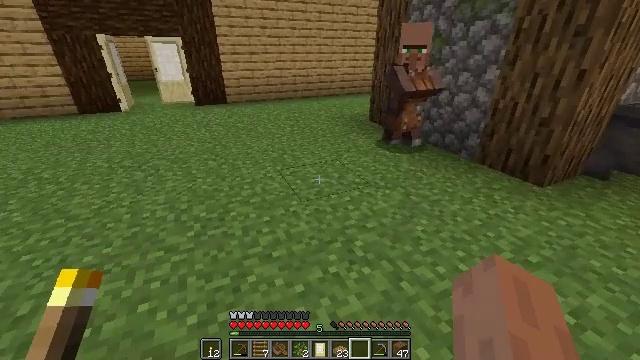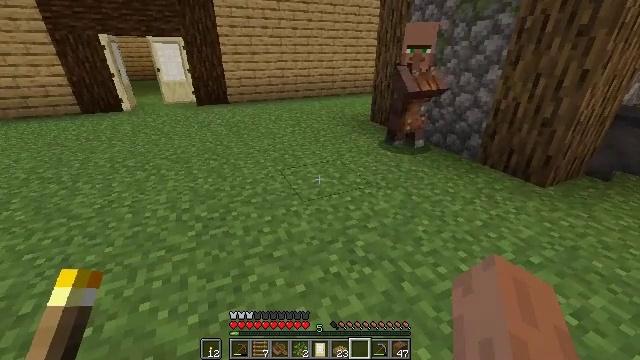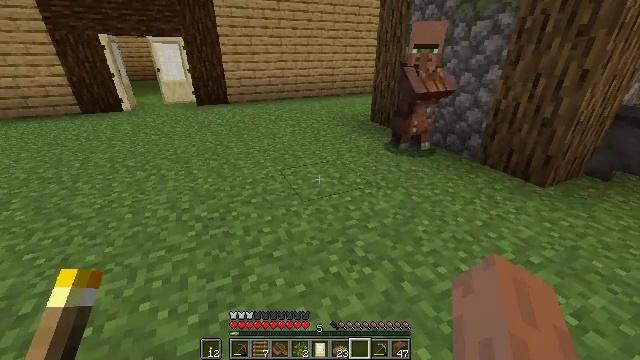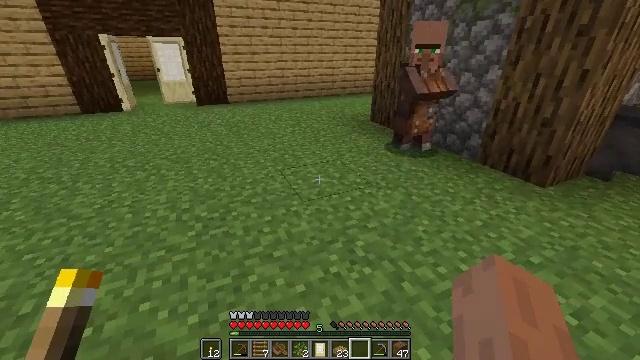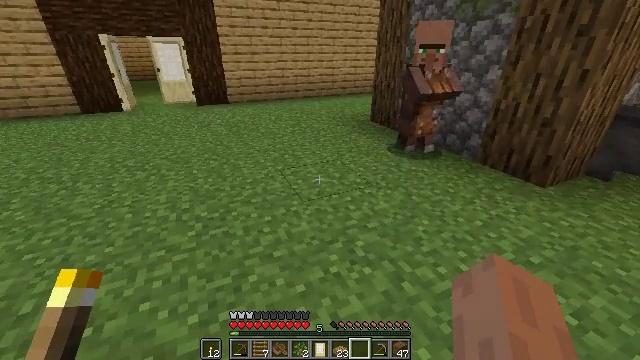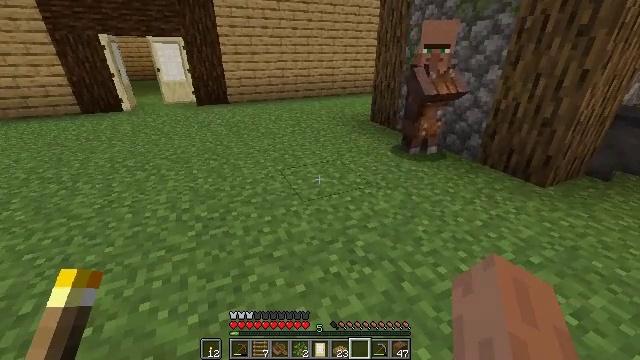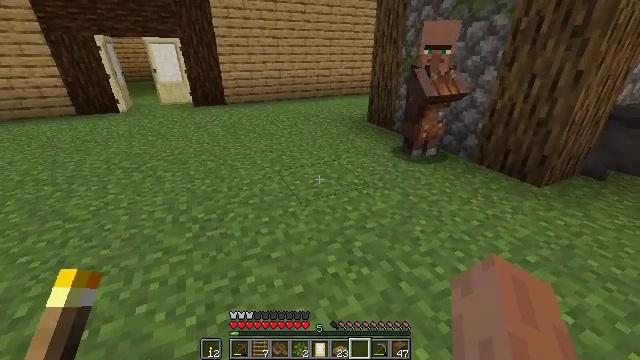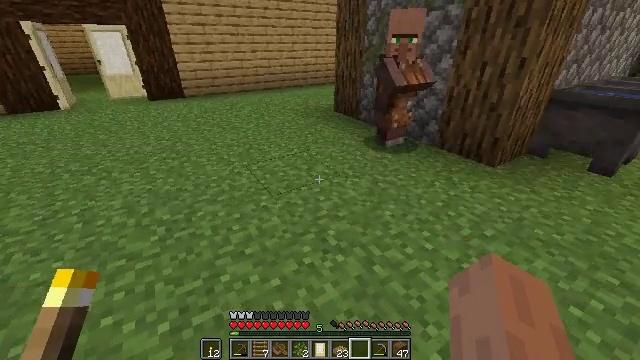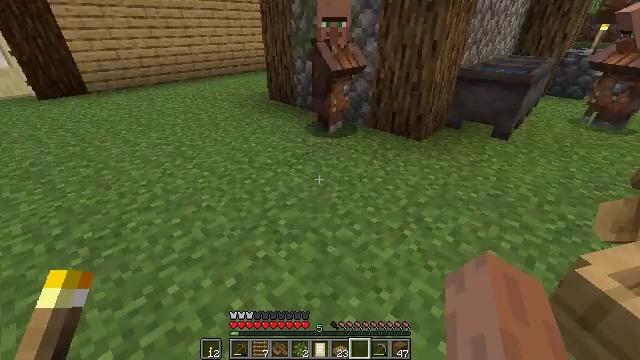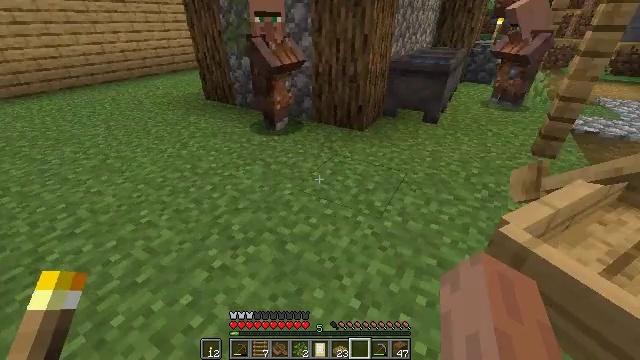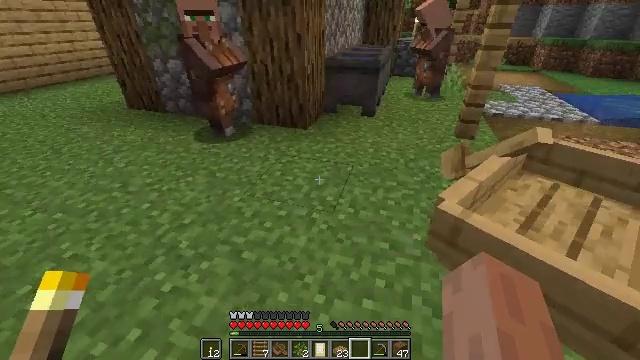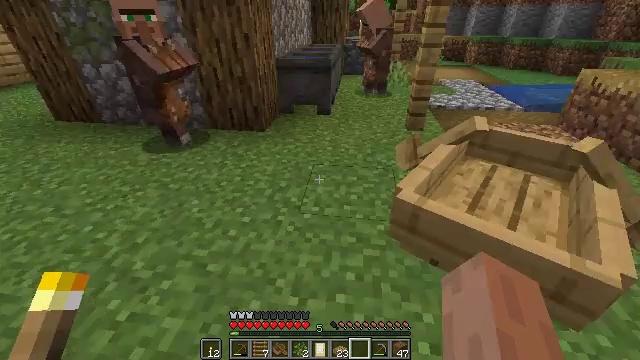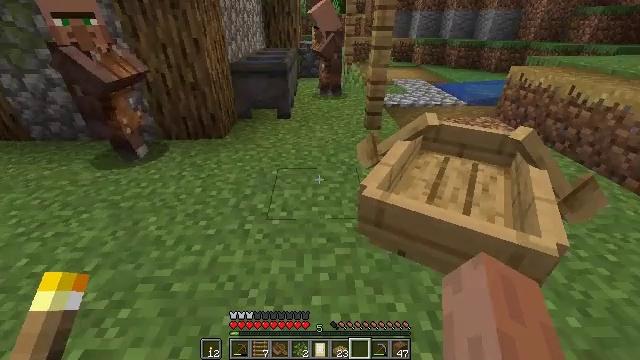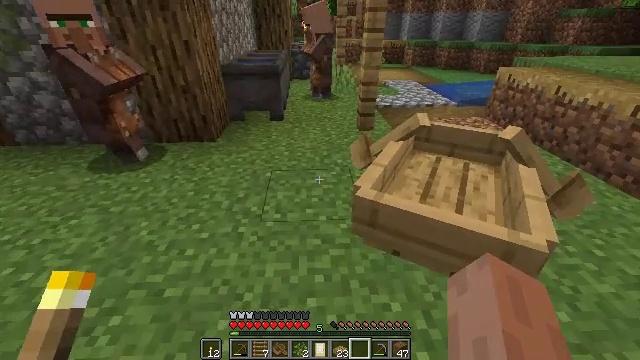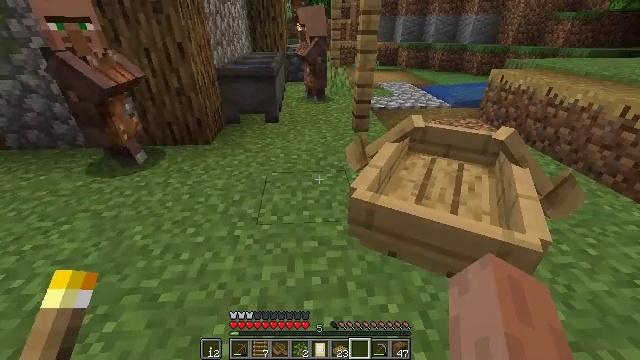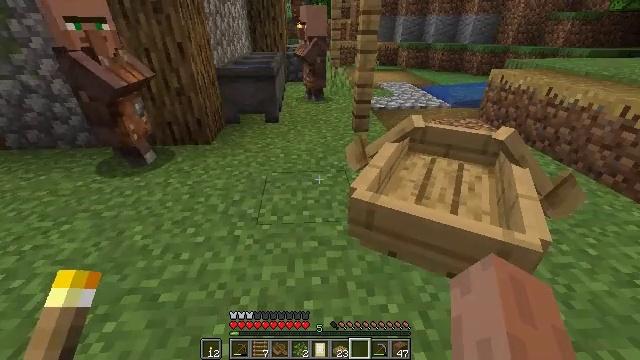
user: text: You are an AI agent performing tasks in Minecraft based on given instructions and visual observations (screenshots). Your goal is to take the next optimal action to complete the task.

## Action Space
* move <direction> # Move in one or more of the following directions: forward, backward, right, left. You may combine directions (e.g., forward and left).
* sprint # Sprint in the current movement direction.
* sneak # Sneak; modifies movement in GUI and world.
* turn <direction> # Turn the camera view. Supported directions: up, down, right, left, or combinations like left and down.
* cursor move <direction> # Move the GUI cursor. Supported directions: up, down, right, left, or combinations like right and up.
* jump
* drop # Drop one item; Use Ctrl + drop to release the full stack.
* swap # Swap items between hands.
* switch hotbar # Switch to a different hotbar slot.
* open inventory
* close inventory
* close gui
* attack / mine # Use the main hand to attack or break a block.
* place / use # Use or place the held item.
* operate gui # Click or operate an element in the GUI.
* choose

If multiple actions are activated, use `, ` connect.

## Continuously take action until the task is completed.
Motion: motion action
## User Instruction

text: Gather the cauldron for reuse.
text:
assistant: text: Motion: no_op
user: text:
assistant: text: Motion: no_op
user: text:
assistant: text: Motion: no_op
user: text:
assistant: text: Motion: no_op
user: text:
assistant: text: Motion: no_op
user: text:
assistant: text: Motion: no_op
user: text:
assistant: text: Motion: turn right and down
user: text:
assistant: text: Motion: turn right and down
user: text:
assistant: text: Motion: turn right
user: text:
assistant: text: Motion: turn right
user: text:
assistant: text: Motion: turn right
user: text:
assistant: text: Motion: turn right
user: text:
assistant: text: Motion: turn right
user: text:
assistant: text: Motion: turn right
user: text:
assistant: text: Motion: no_op
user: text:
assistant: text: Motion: no_op
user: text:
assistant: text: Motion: no_op
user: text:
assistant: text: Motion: no_op
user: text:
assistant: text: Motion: no_op
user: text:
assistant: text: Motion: no_op
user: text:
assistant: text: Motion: no_op
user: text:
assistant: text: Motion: turn right
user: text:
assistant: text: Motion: turn right
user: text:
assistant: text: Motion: turn right
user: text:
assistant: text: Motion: turn right
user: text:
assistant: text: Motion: turn right
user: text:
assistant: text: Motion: turn right
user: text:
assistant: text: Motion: turn right
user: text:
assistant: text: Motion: no_op
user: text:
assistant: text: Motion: no_op